Question: Here is an example of what I want to do (below). See the status bar, and notice how the progress bar overlaps the text on the left as the Window size decreases. I have attempted to do this, but when the Window size is small enough, the right-floated div simply cuts off (on the right).

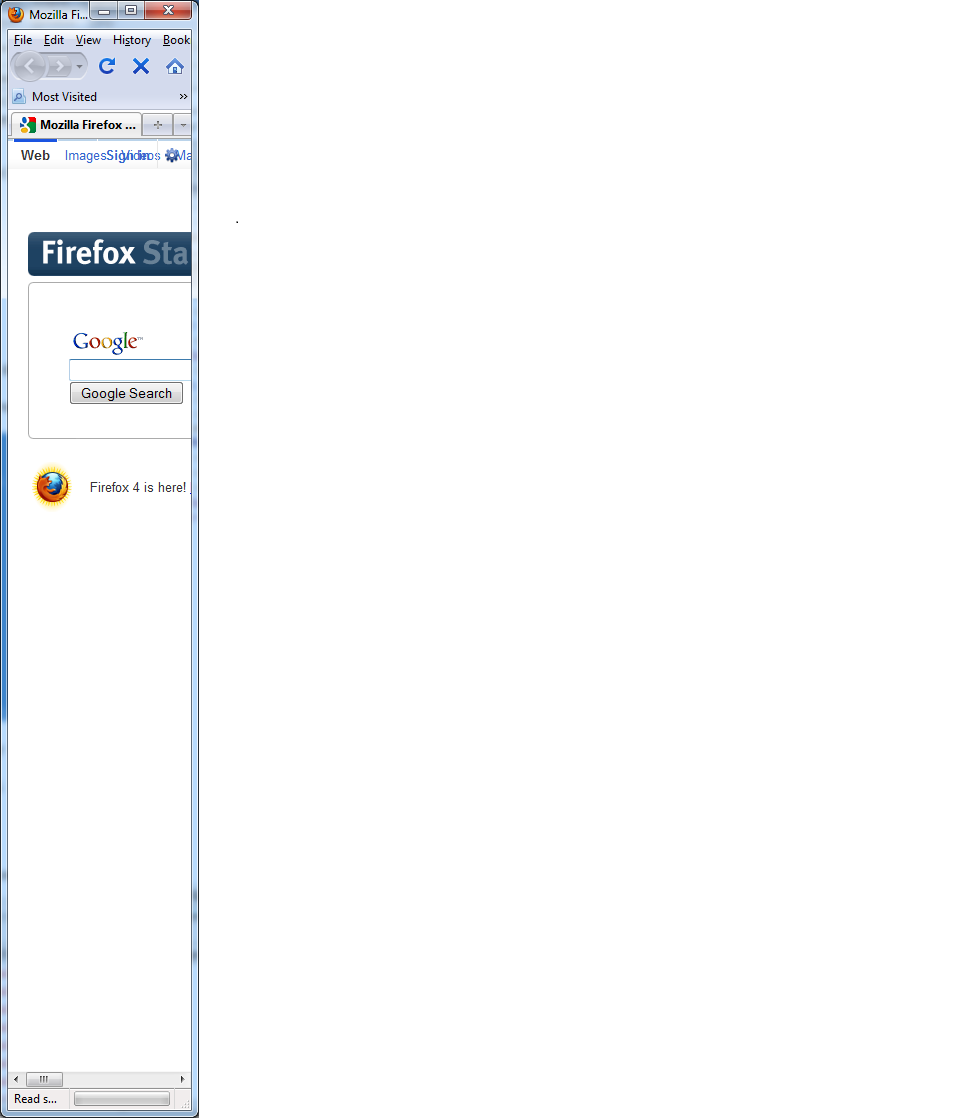
Answer: I would use 'absolute' positioning and 'z-index'. <URL>
'''
<div id="c">
<div id="l">Some text that would get cut off</div>
<div id="r">Some text that would cuts off left</div>
</div>
#c
{
height: 100px;
background-color: #ccc;
position: relative;
}
#l
{
position: absolute;
bottom: 0;
left: 0;
height: 15px;
background-color: red;
z-index: 1;
}
#r
{
position: absolute;
bottom: 0;
right: 0;
height: 15px;
background-color: green;
z-index: 2;
}
'''